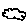
Label: cloud